Interaction volume radius: 10 \u00c5
Interaction volume height: 10 \u00c5
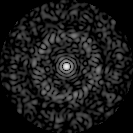
Disorder parameter: 0.8559